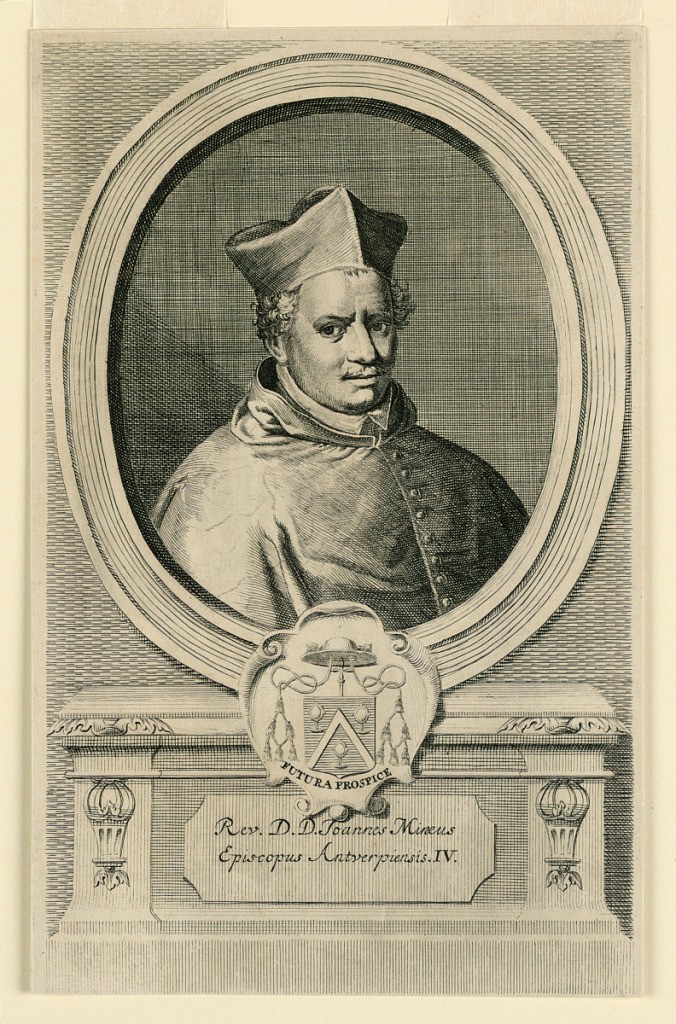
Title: Portait of Joannes Miraeus, Bishop of Antwerp
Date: ca. 1700-1730
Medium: Engraving on paper
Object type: Print
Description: Within an oval frame is the bust portrait of a cleric, wearing a beretta and moustache; his hair is curly. Below, his escutcheon and motto, and inscription.